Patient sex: F
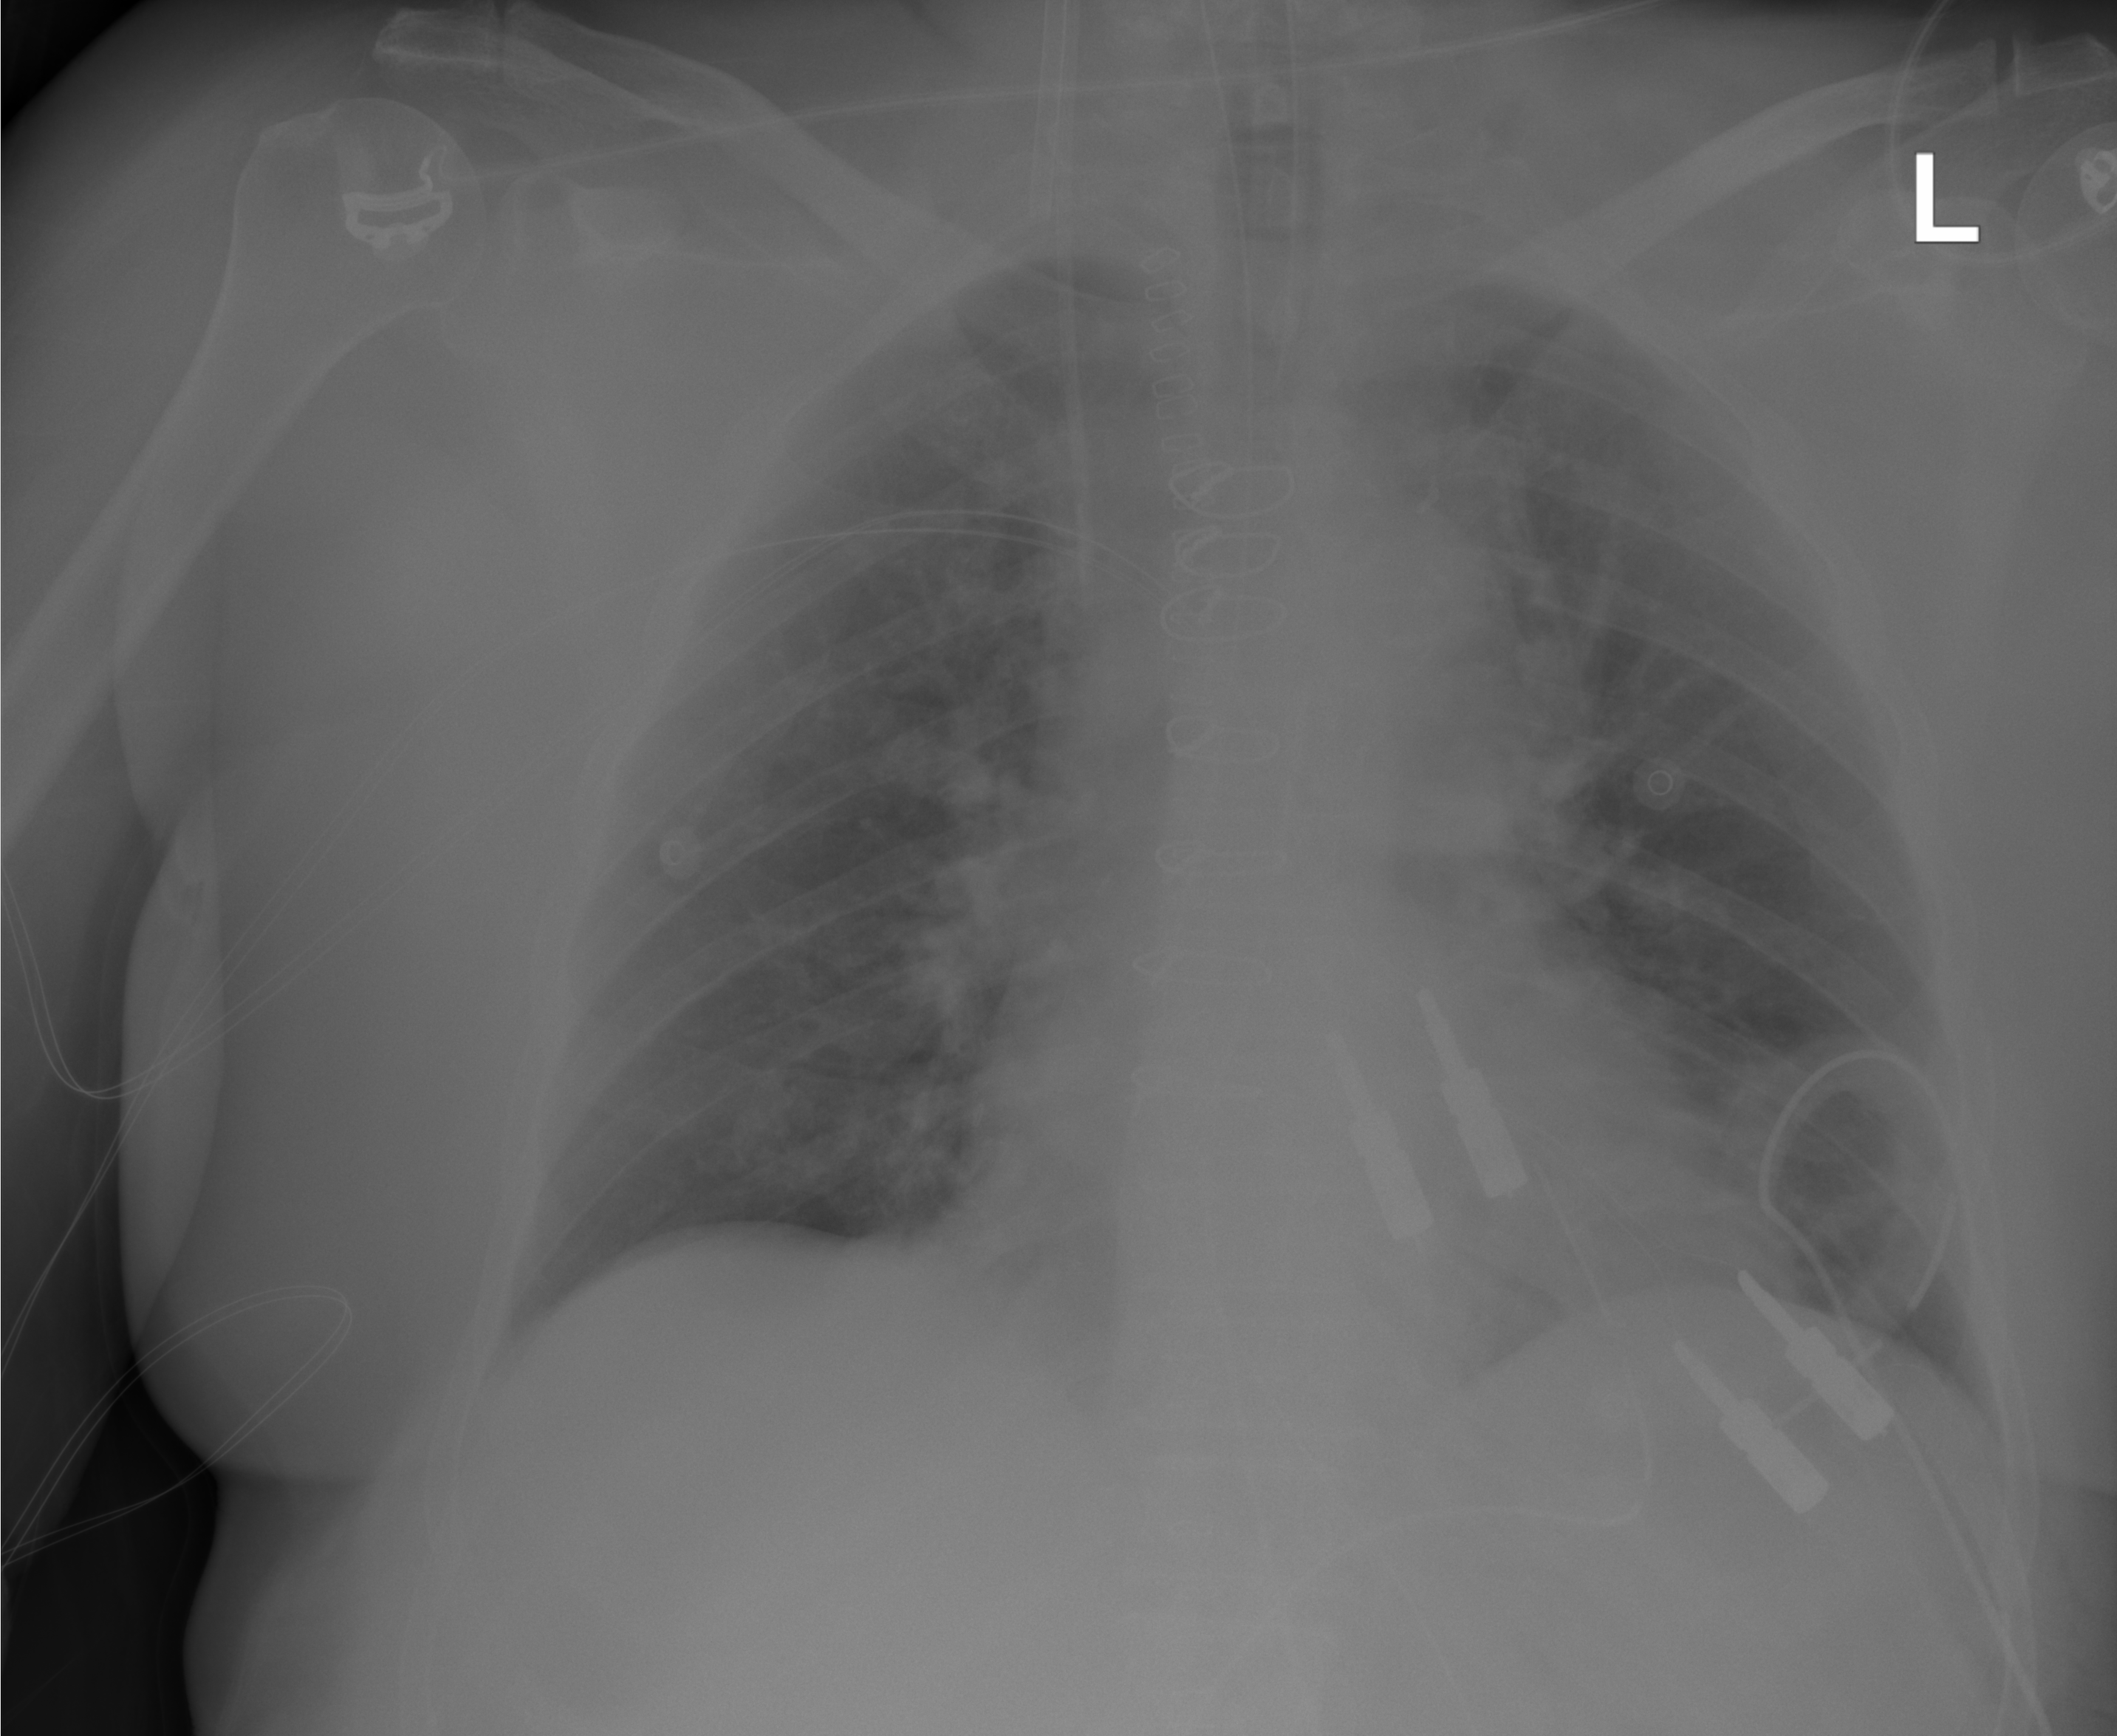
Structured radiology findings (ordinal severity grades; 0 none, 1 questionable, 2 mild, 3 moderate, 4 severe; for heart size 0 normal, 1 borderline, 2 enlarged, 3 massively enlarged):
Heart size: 0
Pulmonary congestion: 2
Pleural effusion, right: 0
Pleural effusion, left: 0
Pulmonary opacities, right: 0
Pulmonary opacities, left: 0
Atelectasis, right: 0
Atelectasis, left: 0